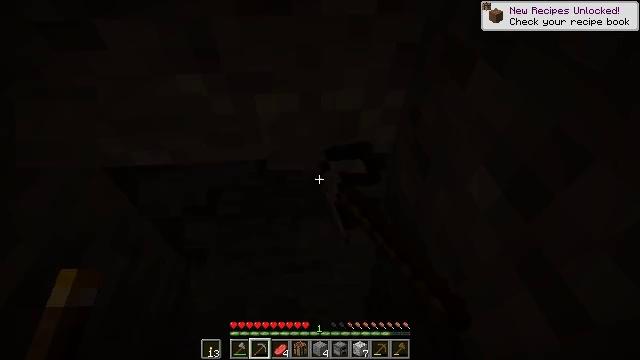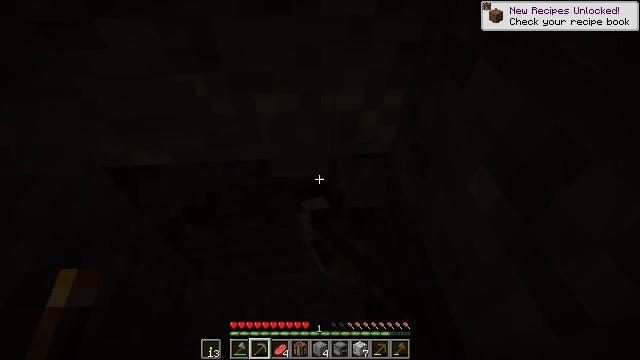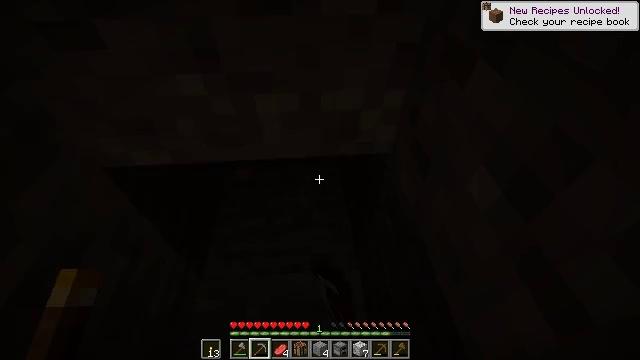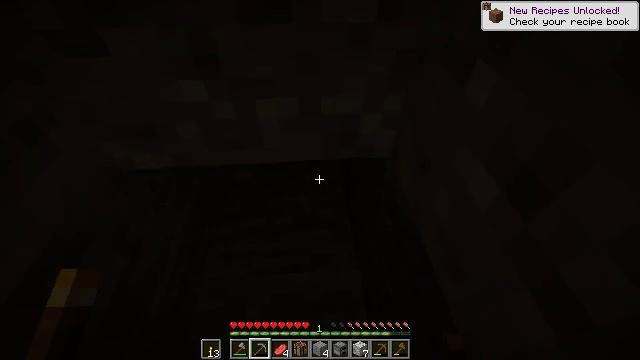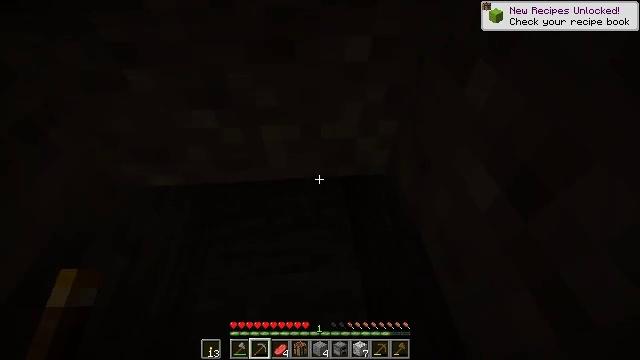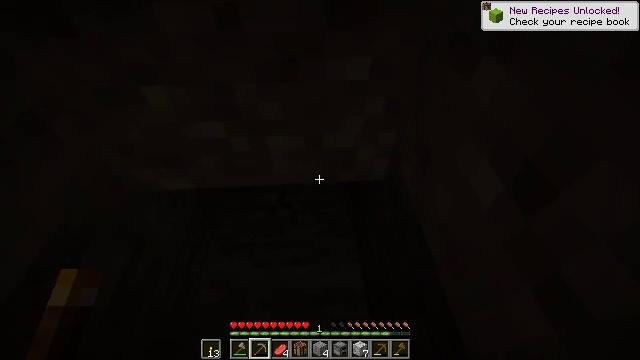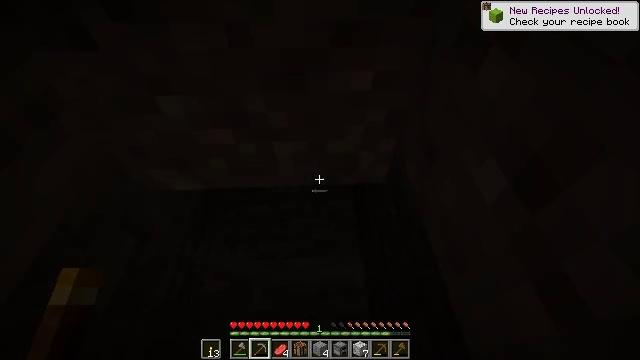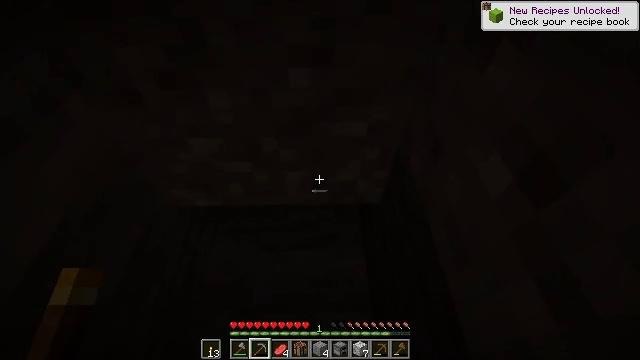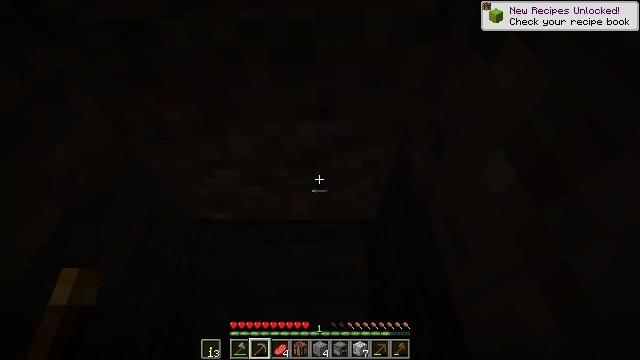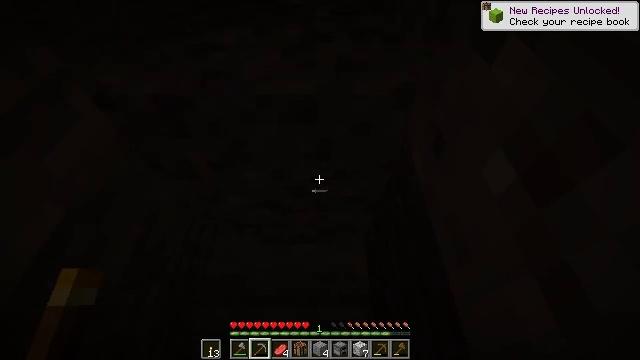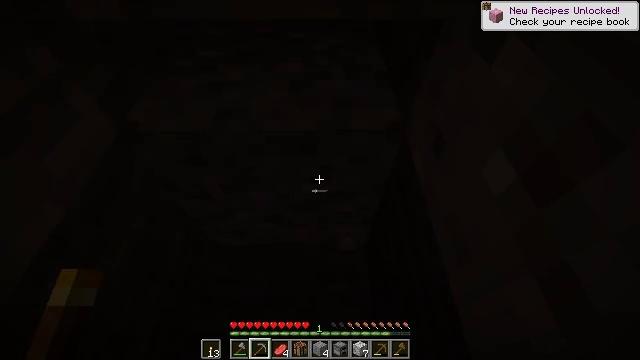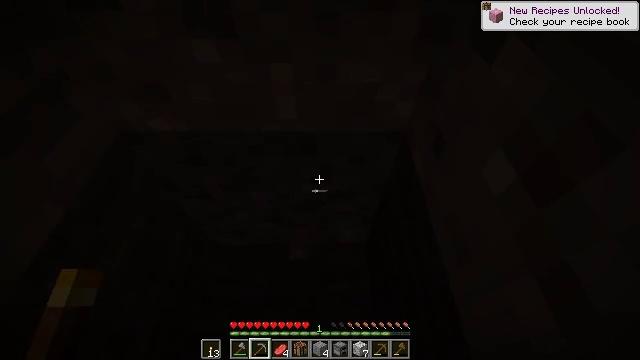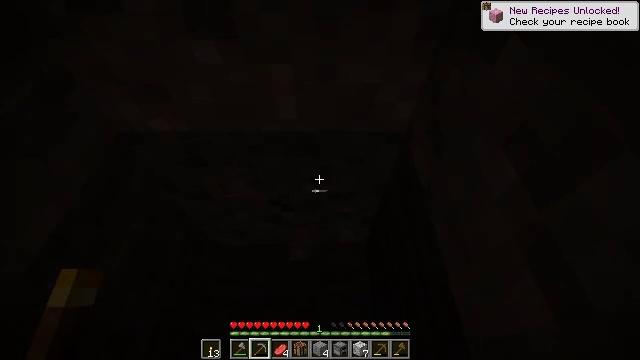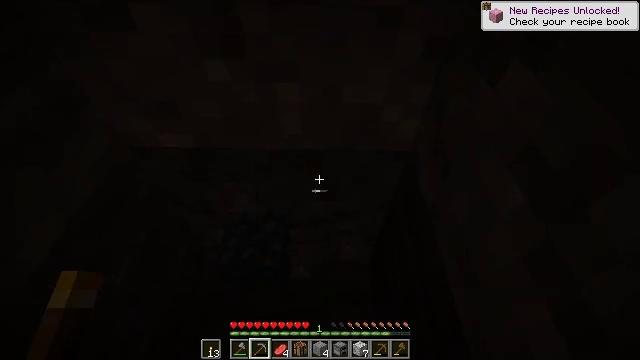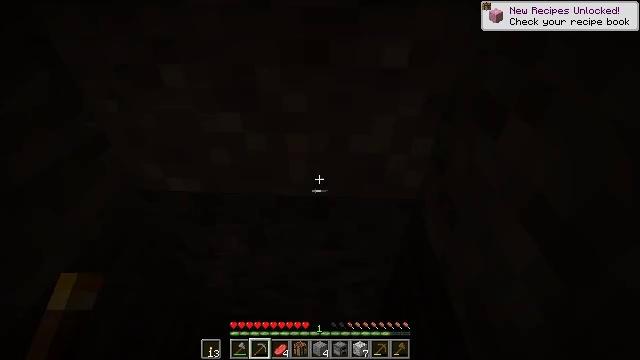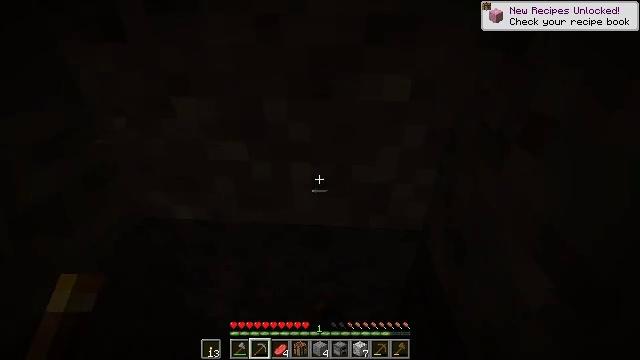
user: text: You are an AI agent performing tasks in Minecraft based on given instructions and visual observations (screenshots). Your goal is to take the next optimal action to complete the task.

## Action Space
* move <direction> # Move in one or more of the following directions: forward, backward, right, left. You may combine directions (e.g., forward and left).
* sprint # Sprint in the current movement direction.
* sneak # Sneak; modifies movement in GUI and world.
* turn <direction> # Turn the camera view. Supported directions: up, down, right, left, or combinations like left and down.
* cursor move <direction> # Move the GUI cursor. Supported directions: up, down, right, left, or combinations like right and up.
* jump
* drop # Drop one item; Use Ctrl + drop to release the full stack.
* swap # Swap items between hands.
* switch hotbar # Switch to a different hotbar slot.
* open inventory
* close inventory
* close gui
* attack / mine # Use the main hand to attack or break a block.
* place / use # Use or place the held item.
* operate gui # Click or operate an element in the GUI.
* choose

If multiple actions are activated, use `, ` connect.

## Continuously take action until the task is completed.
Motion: motion action
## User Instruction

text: Break the gravel block.
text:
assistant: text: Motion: attack / mine
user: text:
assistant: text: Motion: attack / mine
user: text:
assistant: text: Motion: attack / mine
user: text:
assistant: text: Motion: attack / mine
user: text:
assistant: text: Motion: turn down, attack / mine
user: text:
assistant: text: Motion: turn left and down, attack / mine
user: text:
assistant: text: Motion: turn left and down, attack / mine
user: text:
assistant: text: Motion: turn down, attack / mine
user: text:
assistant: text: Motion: attack / mine
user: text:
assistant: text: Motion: attack / mine
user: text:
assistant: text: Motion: attack / mine
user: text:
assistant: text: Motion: attack / mine
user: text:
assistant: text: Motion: turn left and up, attack / mine
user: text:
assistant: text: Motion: turn left and up, attack / mine
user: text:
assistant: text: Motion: turn left and up
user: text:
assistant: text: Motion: turn left and up
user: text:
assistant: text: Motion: turn left and up
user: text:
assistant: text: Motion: turn left and up
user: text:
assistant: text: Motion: turn left and up
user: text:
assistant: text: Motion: turn left and up
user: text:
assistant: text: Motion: turn up
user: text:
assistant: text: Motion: turn up
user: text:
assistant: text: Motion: turn up
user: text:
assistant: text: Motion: turn up
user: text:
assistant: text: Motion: turn up
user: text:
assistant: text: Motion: turn up
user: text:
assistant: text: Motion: turn up
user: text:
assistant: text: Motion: turn up
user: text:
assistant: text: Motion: no_op
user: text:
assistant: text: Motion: no_op